Question: I have a vector vec that I need to sort every time I put an element inside it
so when I put the first Upgrade* inside the vector I have no problems
but when I put the second Upgrade* inside it and the sort routine is called I have a runtime error
this is how I put elements and call sort every time I insert
'''
std::vector<Upgrade*> stack = getStack();
stack.push_back(element);
std::sort(stack.begin(), stack.end(), CostBenefitUpgradeOrder());
'''
and this is my comparator
'''
struct CostBenefitUpgradeOrder {
bool operator ()(const Upgrade * u1, const Upgrade * u2) const {
const UpgradeType upgradeType1 = u1->getUpgradeType();
const UpgradeType upgradeType2 = u2->getUpgradeType();
int price1 = PriceUtil::getPrice(upgradeType1);
int price2 = PriceUtil::getPrice(upgradeType2);
if (price2 < price1)
return true;
else
return false;
}
}
'''
and this is the error

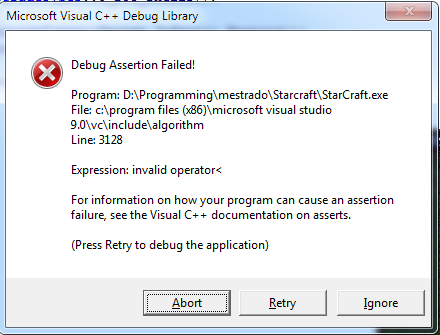
Answer: Your comparison function is broken. You cannot have a predicate that returns 'true' for both 'u1 < u2' and 'u2 < u1'.
Replace the return statement with 'return u1 < u2;' if you just need something for a quick test.
Also, are you sure you need to use a 'vector'? Unless you need the pointers to be stored in contiguous memory, you'd be better off using an 'std::set' instead with an appropriate comparator. The 'set' will keep the elements ordered after every insertion / deletion.
Also, since you're using raw pointers, if you're allocating the objects using 'new' make sure you 'delete' before removing elements from the container. Better yet, use an 'std::set<std::unique_ptr<Upgrade>, CostBenefitUpgradeOrder>' instead and not have to worry about deleting the allocated memory.